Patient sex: M
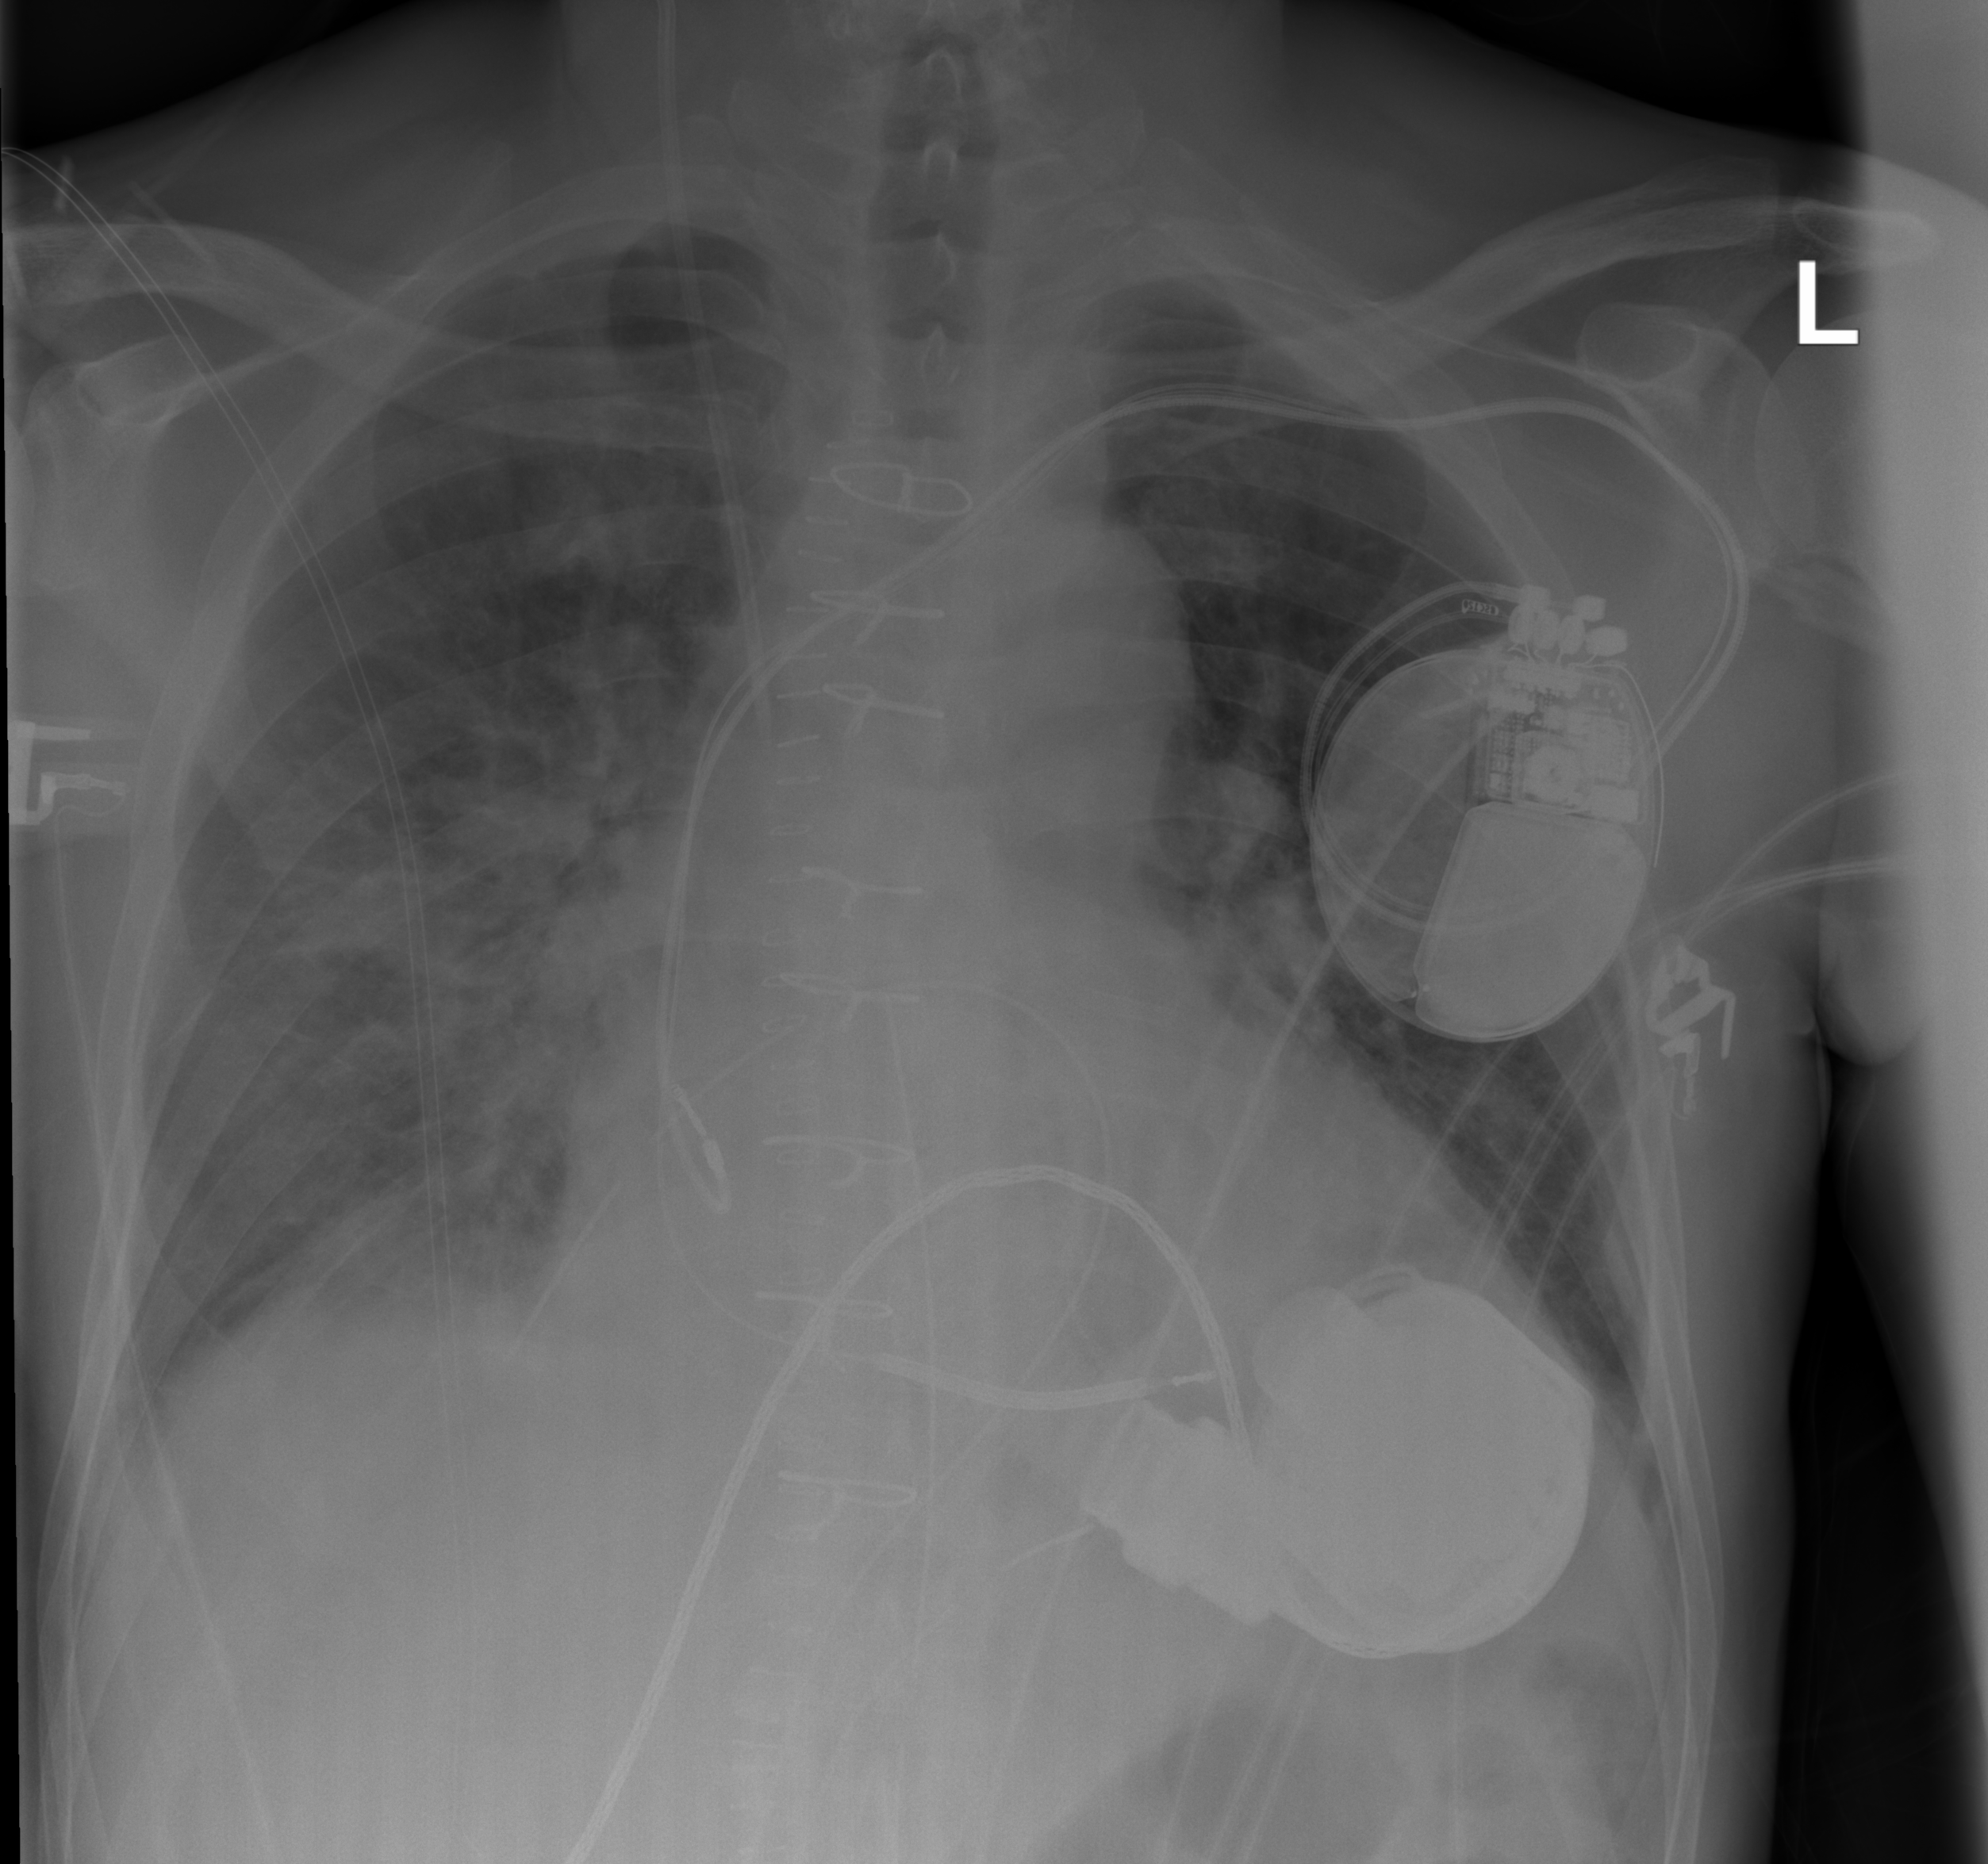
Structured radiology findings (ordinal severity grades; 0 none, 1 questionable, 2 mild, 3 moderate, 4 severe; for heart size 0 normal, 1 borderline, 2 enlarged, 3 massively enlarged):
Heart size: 2
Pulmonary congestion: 2
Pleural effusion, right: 1
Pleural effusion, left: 0
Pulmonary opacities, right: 2
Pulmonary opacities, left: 2
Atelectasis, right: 2
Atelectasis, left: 2